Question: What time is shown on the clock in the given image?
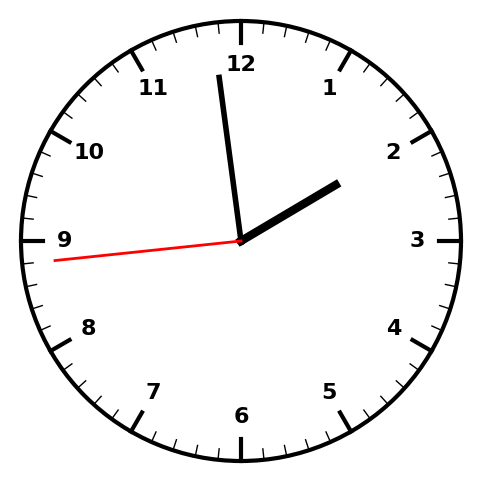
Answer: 01:58:44